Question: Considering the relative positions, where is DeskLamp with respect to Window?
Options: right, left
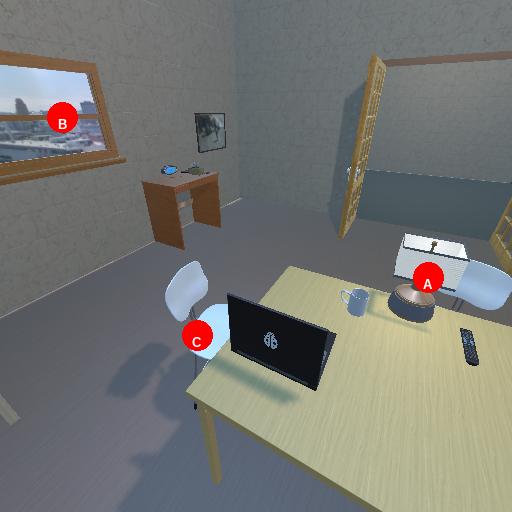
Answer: right